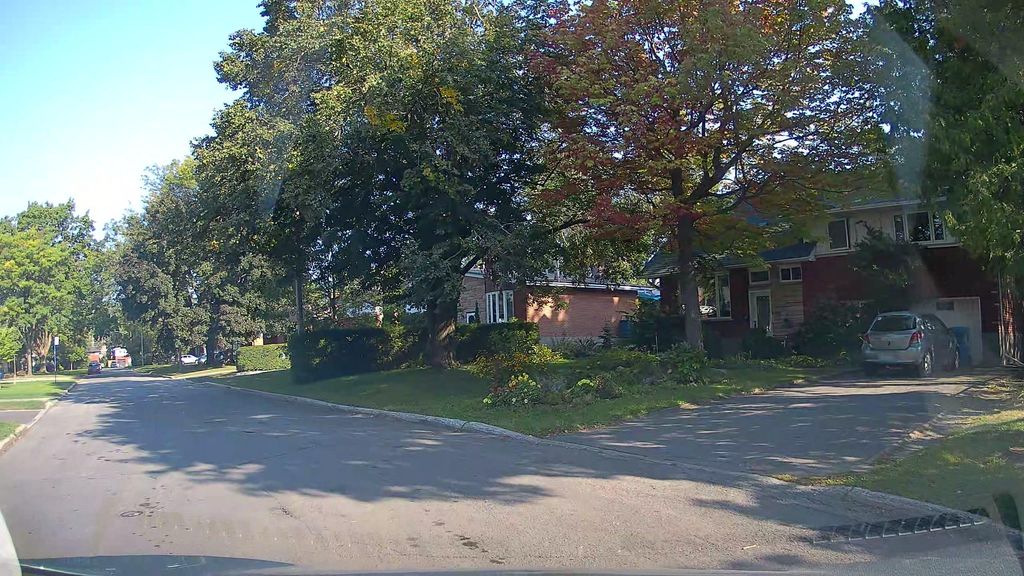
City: montreal